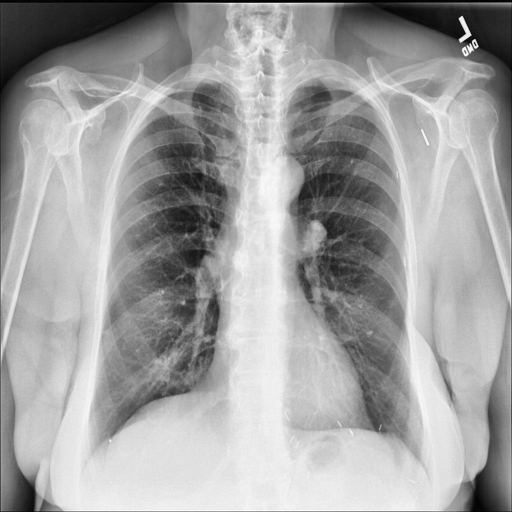
Finding: NORMAL